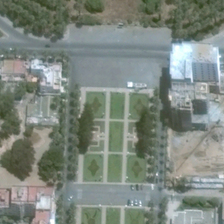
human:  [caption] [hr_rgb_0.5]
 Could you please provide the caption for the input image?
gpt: there are many trees in the big square .

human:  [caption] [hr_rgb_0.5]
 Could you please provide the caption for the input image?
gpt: many green trees and several buildings are near a square .

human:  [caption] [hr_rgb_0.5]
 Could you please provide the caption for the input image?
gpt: there are many trees in the big square .

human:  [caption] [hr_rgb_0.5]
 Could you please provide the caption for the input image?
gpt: many green trees and several buildings are near a square .

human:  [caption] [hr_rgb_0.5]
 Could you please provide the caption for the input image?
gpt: many green trees and several buildings are near a square .